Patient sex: M
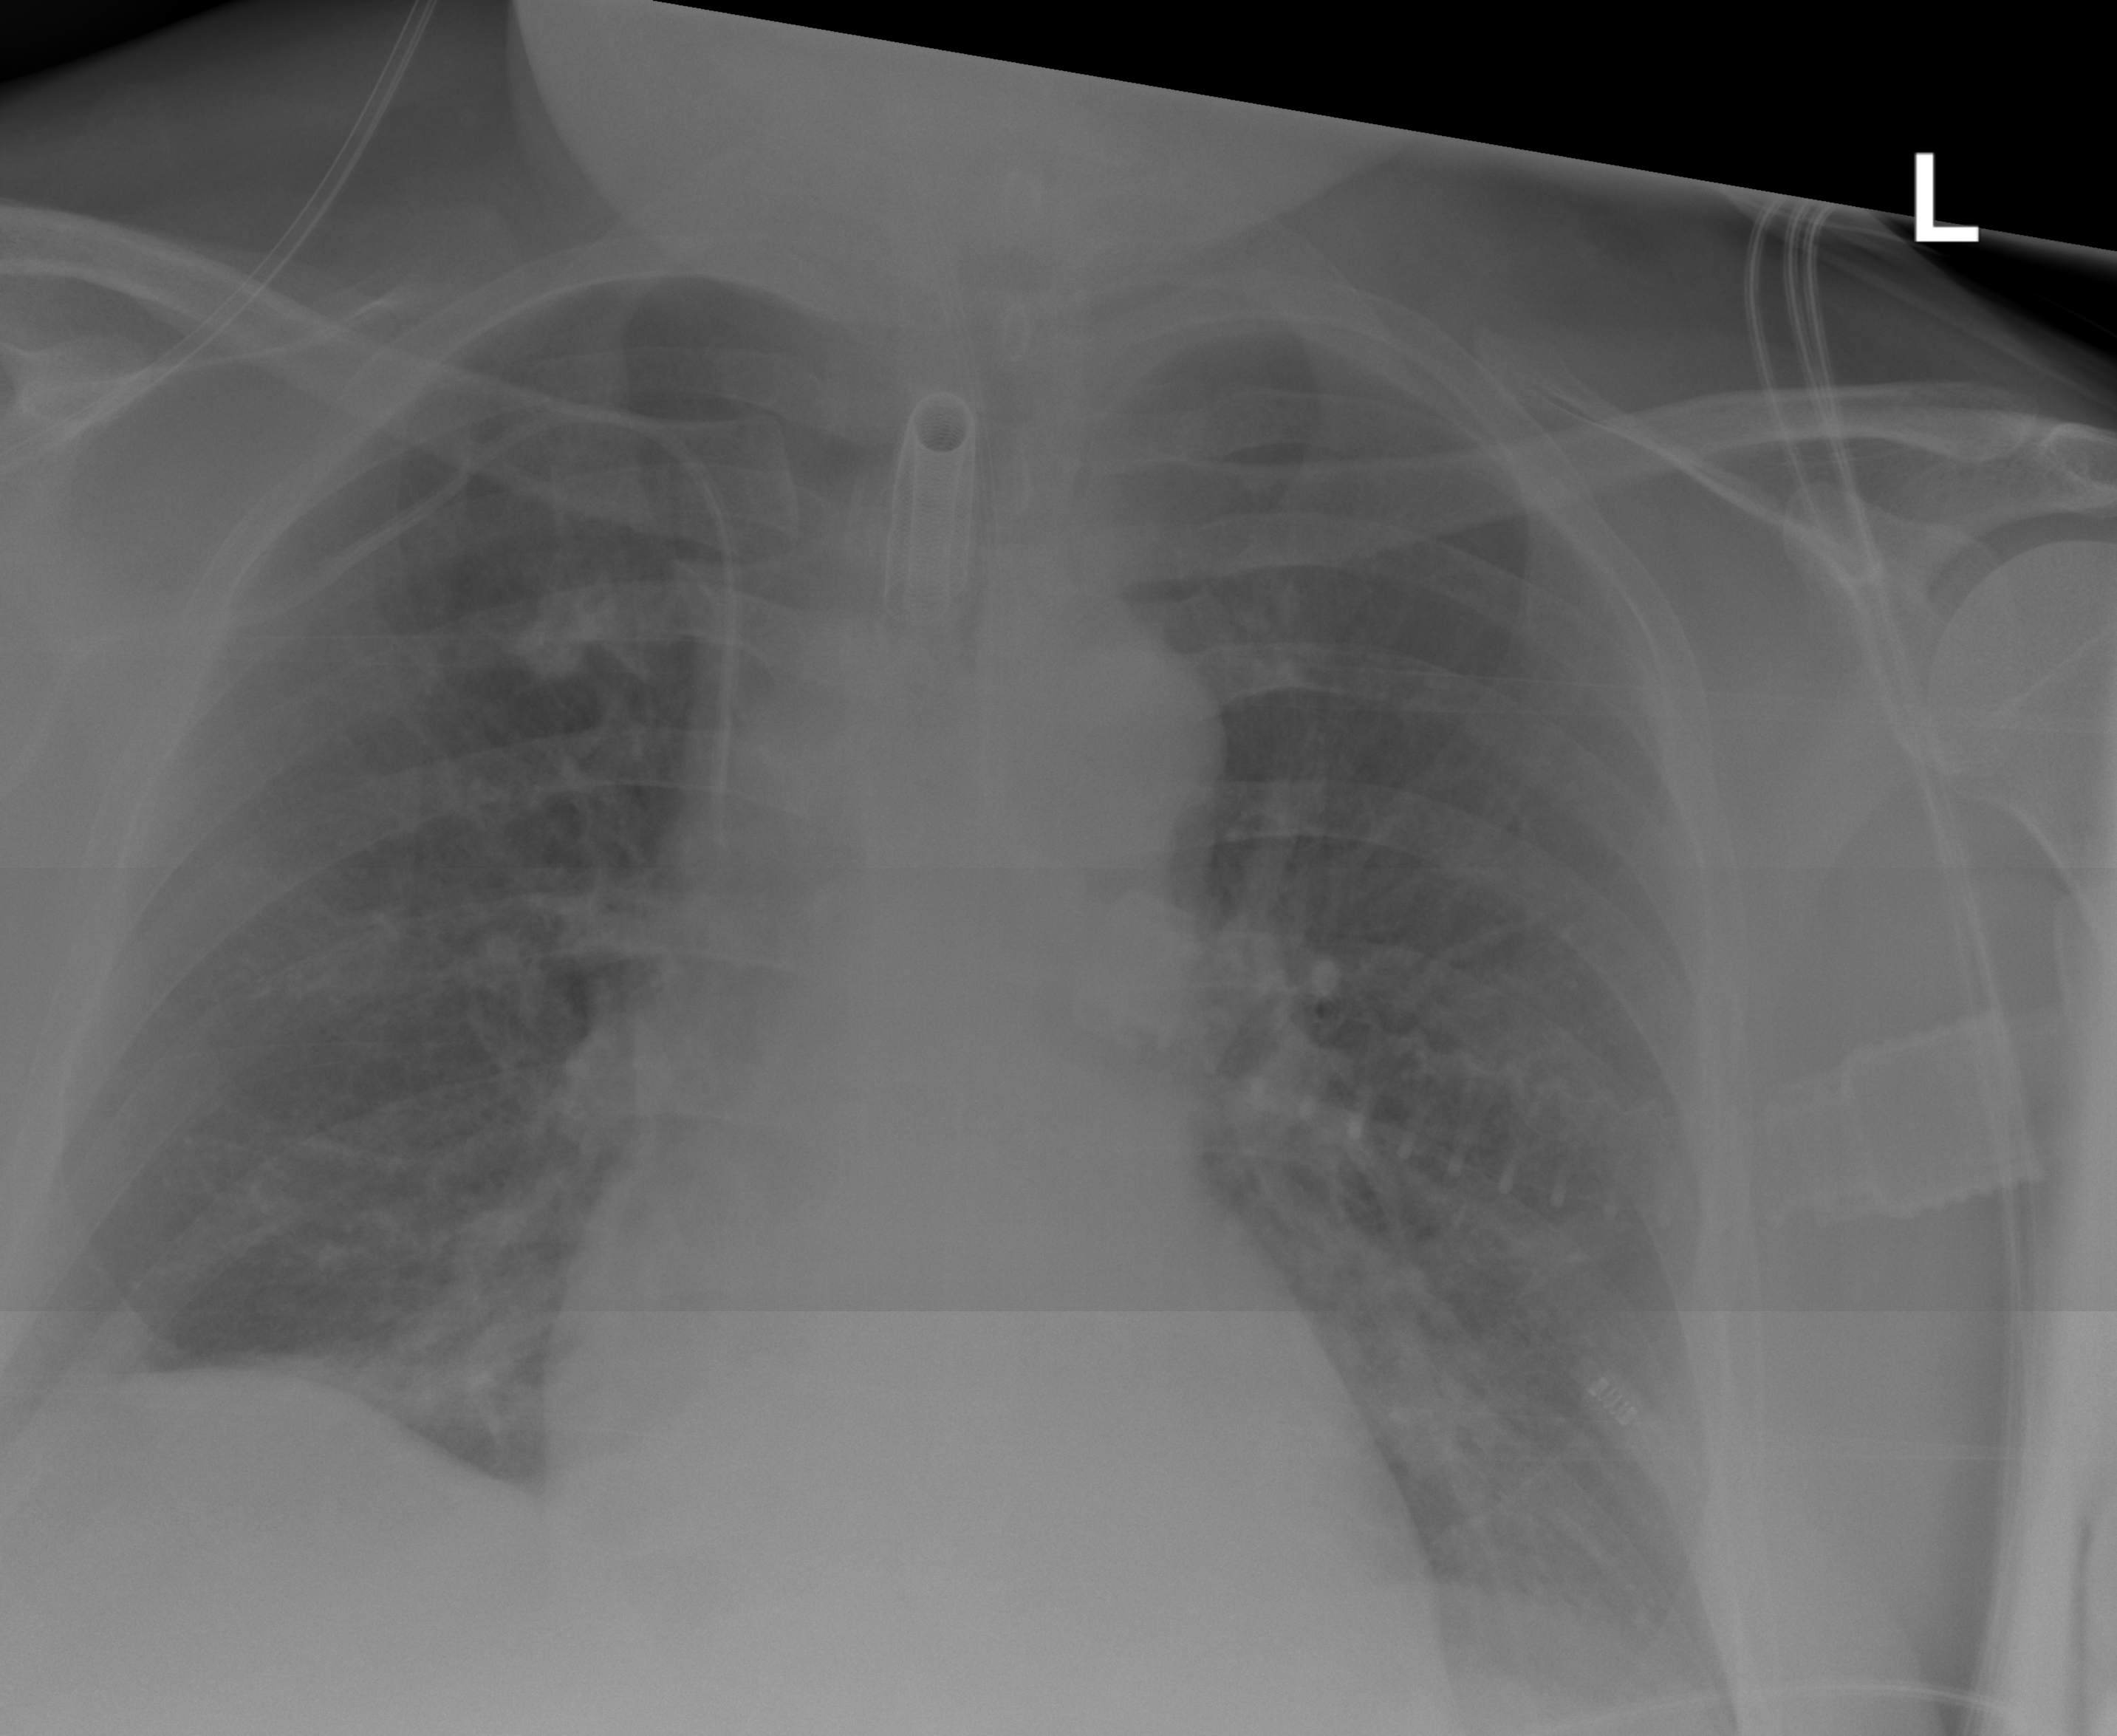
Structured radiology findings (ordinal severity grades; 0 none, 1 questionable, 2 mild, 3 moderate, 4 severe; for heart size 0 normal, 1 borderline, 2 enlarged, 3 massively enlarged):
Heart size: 0
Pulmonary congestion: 0
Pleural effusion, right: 0
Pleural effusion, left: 2
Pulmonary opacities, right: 0
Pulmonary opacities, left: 0
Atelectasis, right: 0
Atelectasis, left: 1